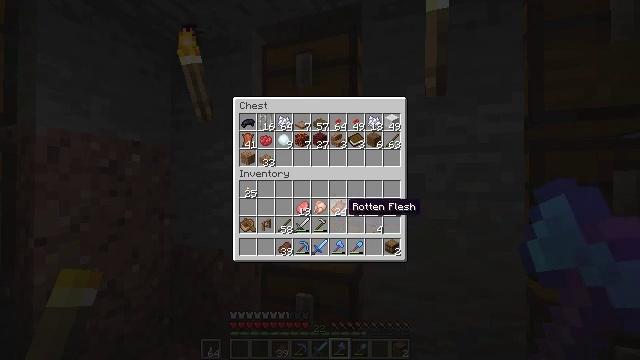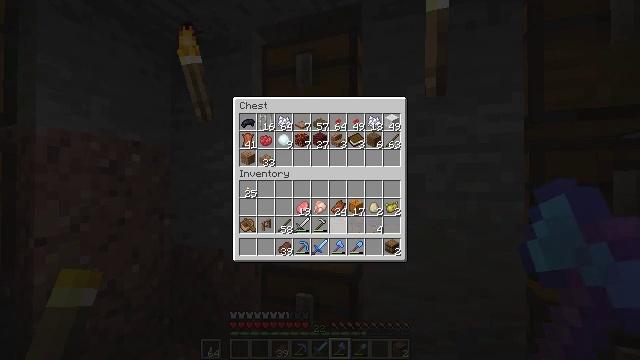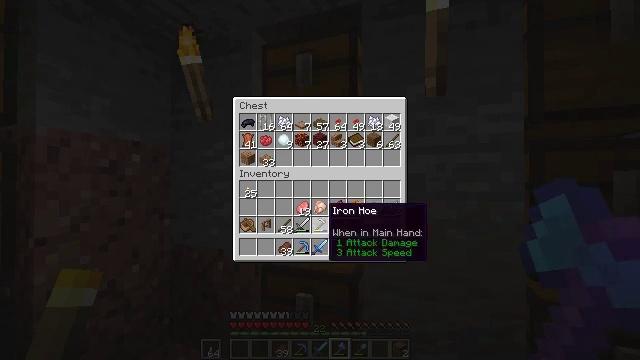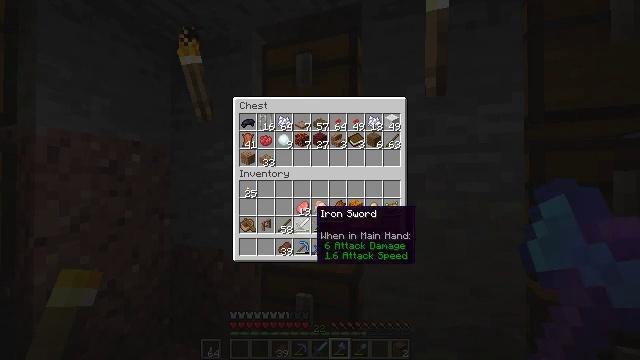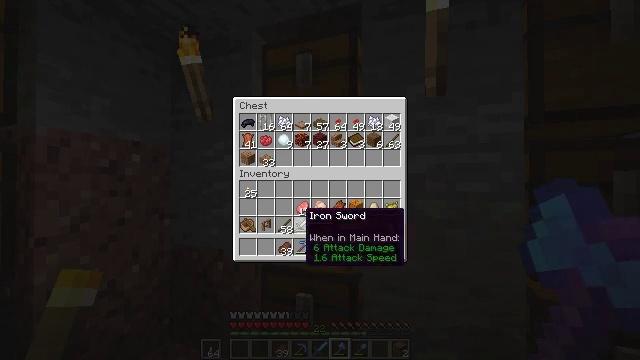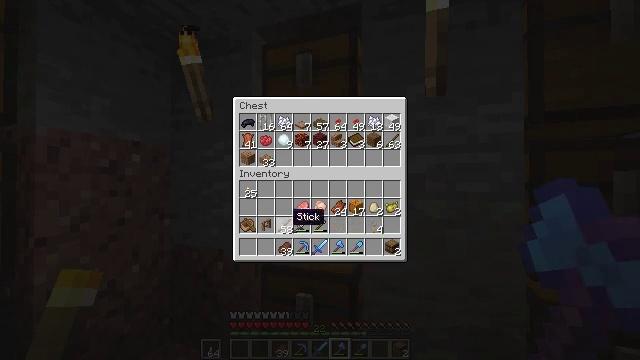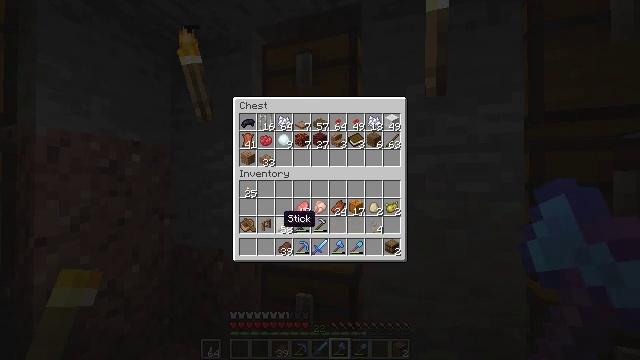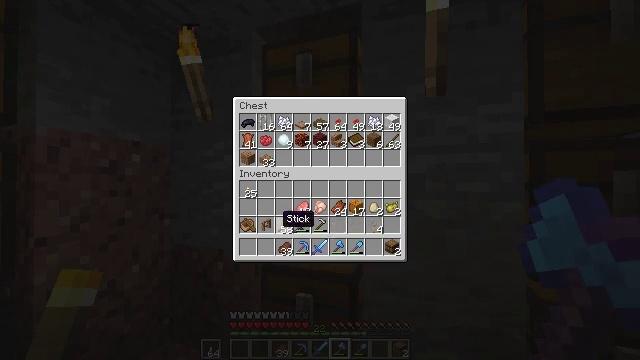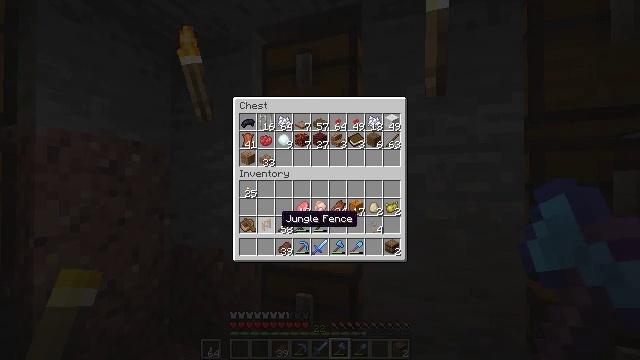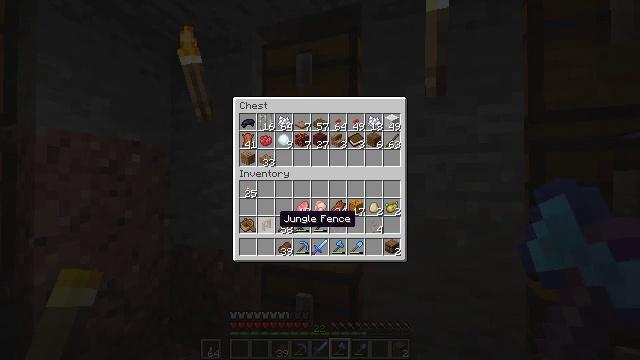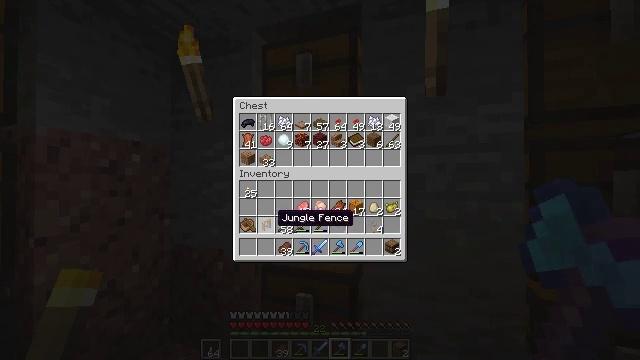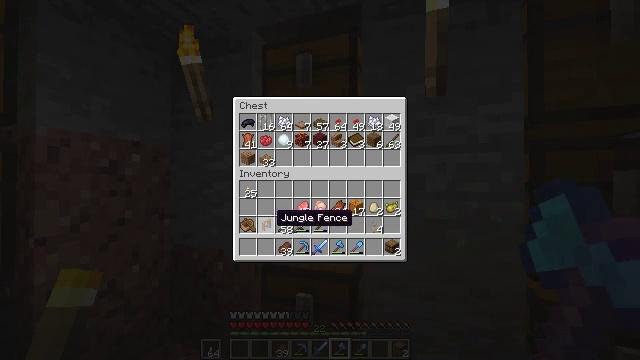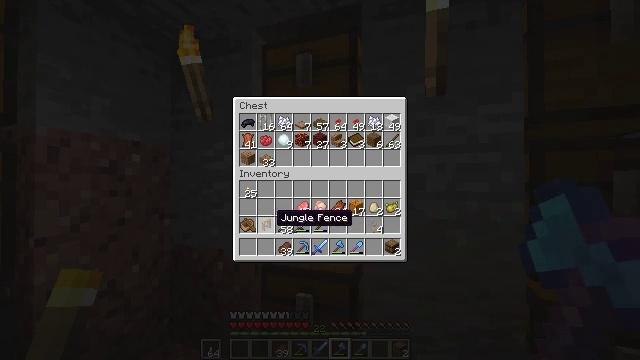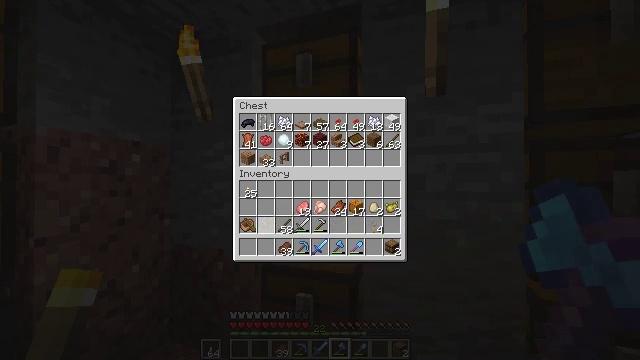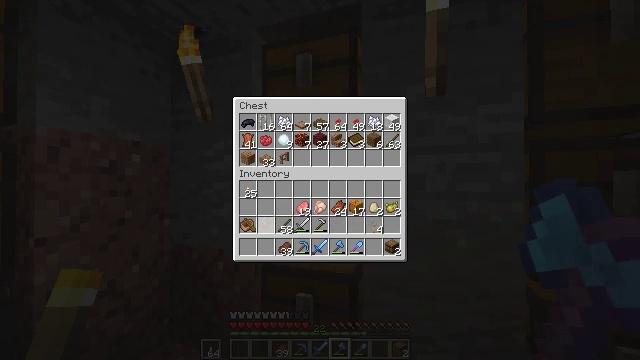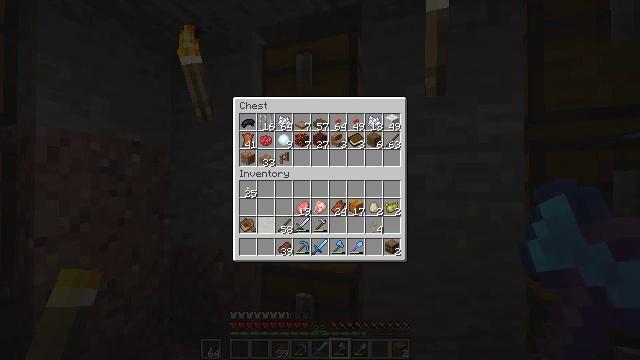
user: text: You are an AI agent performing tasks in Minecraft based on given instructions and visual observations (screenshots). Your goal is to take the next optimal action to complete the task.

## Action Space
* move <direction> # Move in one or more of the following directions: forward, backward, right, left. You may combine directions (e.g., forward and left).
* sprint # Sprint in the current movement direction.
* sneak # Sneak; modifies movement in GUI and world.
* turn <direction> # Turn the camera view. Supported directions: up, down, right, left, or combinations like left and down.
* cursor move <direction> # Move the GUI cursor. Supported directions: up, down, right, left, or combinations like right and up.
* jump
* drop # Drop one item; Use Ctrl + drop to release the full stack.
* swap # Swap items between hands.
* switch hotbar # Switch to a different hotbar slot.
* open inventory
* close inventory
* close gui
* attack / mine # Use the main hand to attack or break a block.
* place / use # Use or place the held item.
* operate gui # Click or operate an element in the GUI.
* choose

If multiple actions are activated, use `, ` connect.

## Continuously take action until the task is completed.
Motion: motion action
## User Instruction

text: Gather the chest from its place.
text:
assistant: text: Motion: sneak, cursor move left
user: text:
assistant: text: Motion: sneak, cursor move left
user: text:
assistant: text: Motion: sneak, cursor move left
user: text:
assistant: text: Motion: sneak, cursor move left
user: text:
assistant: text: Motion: sneak, cursor move left
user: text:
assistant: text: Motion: sneak, cursor move left
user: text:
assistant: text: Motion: sneak
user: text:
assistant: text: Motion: sneak
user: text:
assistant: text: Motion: sneak
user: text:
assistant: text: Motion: sneak
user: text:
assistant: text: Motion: sneak
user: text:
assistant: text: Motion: sneak
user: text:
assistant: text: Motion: sneak, operate gui
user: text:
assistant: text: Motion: sneak, operate gui
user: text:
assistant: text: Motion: sneak, operate gui
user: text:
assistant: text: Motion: sneak, cursor move left
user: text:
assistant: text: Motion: sneak
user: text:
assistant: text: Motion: sneak
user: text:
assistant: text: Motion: sneak
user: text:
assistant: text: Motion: sneak
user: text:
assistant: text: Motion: sneak, operate gui
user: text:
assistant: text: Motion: sneak, operate gui
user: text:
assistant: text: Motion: sneak, operate gui
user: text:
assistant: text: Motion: sneak
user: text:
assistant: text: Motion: sneak, cursor move right
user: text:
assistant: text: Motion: sneak
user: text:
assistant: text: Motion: sneak
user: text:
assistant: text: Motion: sneak
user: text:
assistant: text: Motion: sneak
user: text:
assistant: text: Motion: sneak